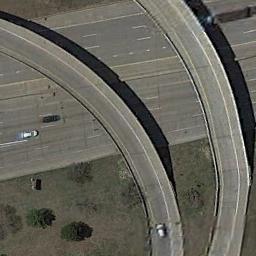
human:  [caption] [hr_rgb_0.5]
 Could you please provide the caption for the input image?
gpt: There is a car on the overpass .

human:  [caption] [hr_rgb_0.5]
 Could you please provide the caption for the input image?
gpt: Two overpasses and a road cross here .

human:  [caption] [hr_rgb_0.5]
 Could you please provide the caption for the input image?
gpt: The directional overpass is over the road on the lawn .

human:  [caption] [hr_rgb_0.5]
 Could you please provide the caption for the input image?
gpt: The overpass is next to the grass .

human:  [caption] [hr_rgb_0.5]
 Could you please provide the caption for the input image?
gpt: There are some green trees beside the overpass .